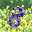
Label: 8